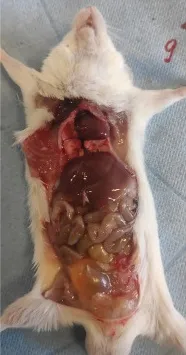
Necropsy examination of organs following spontaneous death. (B) Animal with normal phenotype for reference.
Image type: medical_photograph (other_medical_photograph)